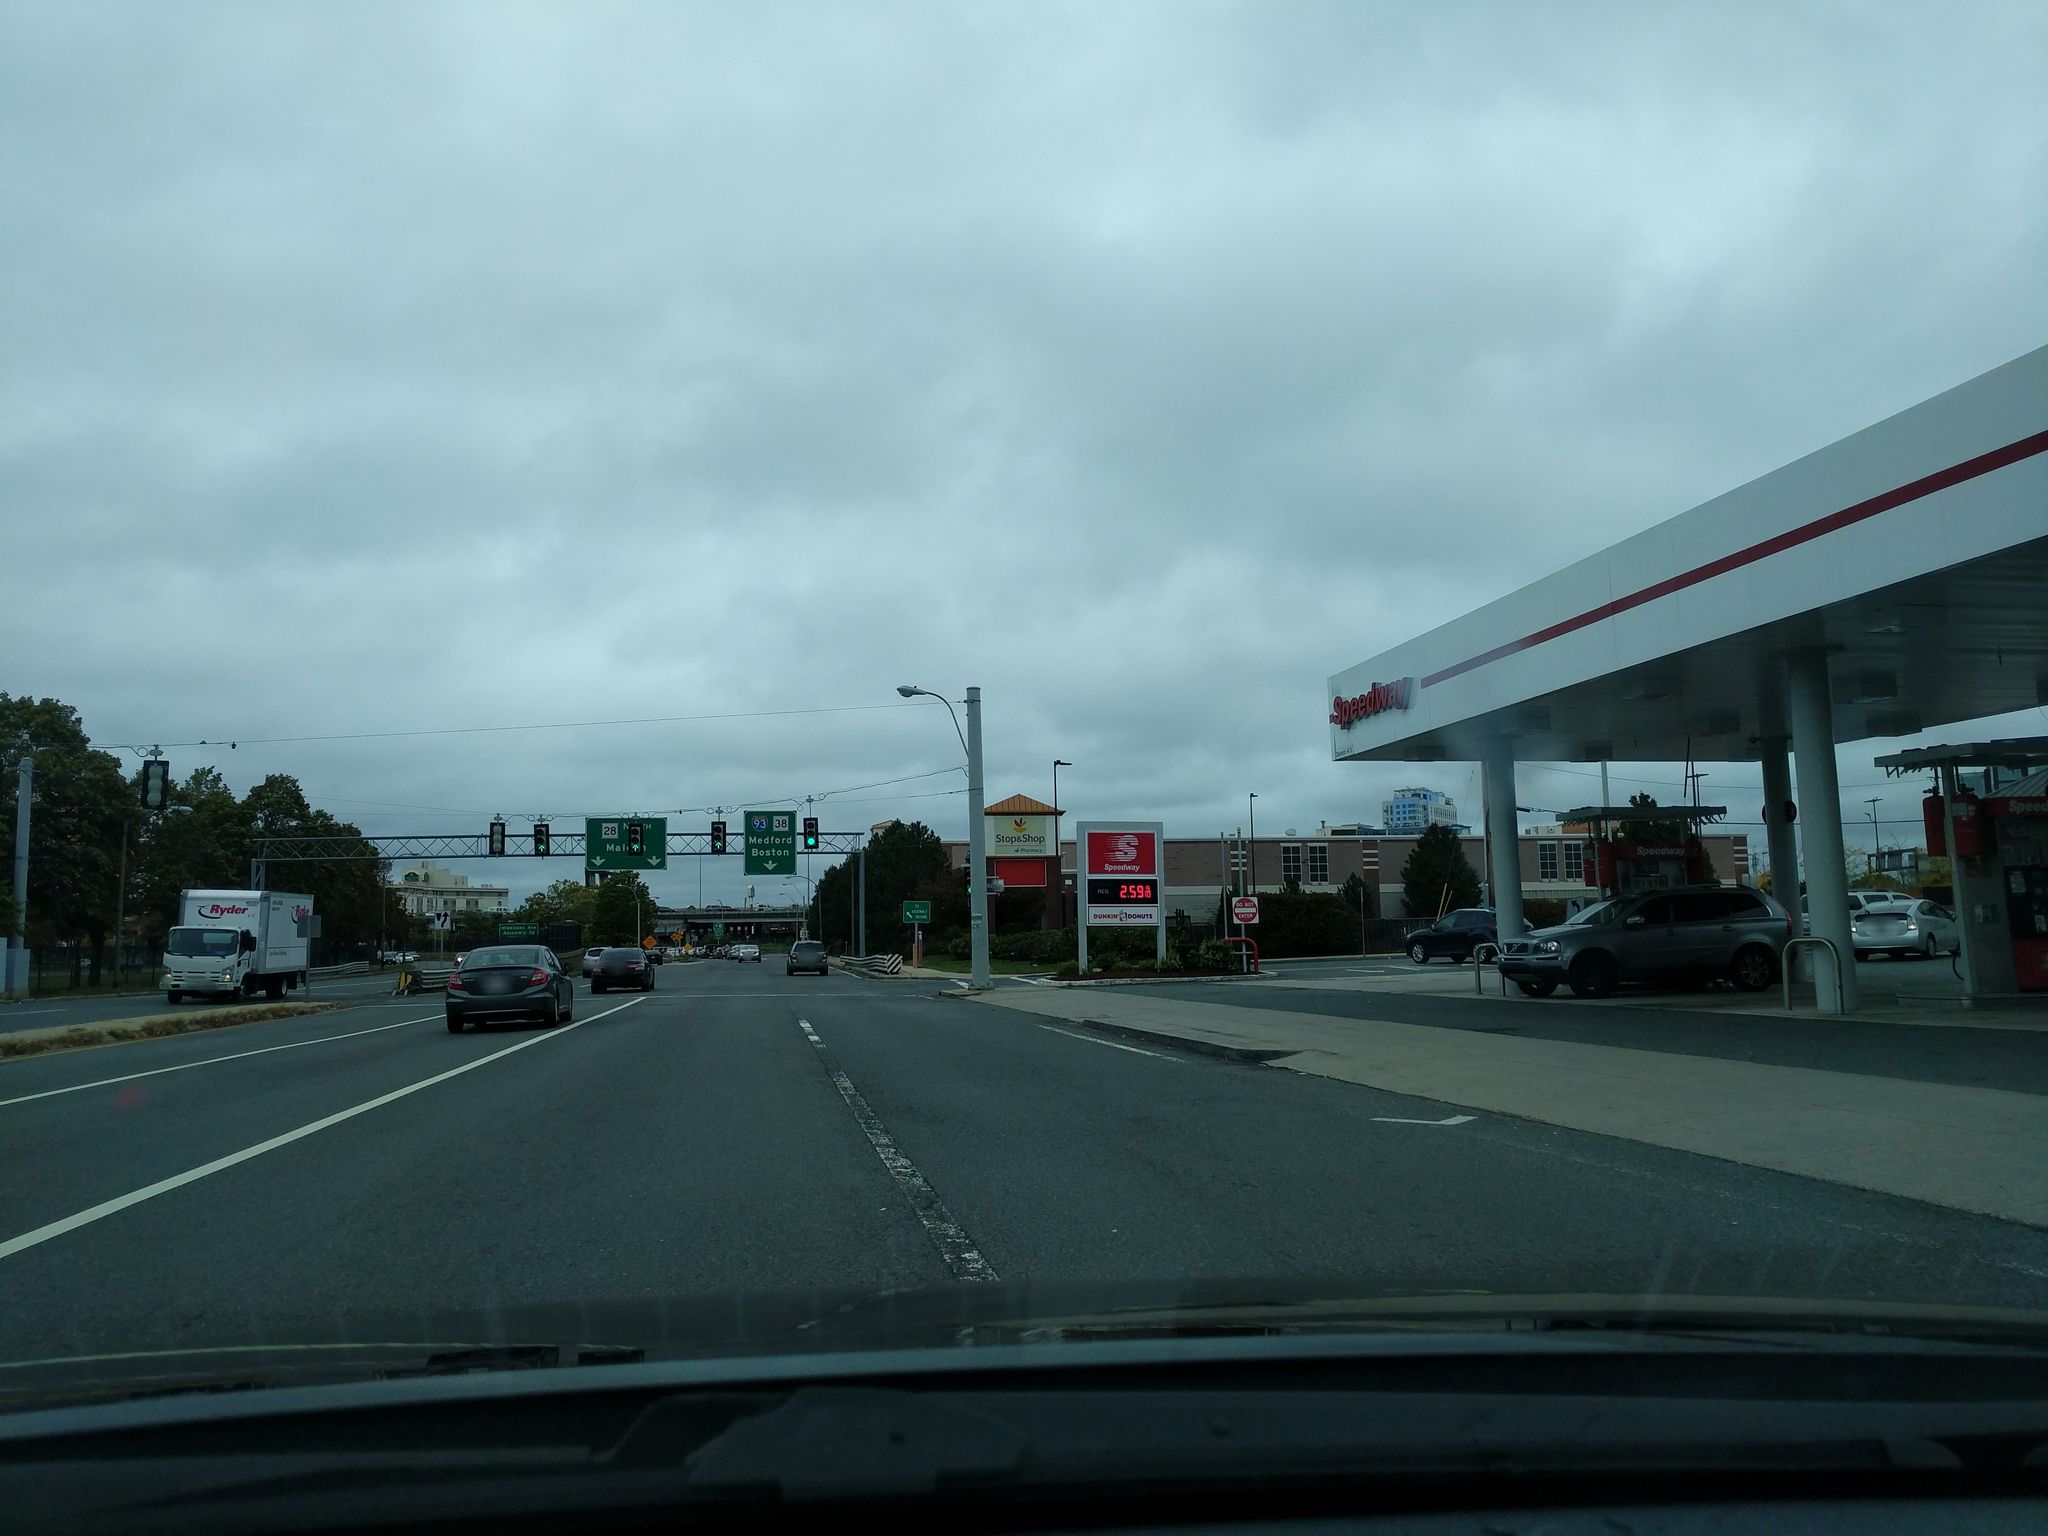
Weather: cloudy
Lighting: day
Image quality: good
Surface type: driving surface
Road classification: trunk
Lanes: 3
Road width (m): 45.7
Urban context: urban centre
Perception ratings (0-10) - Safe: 1.74, Lively: 6.09, Beautiful: 1.91, Boring: 2.65, Depressing: 7.74, Wealthy: 0.81